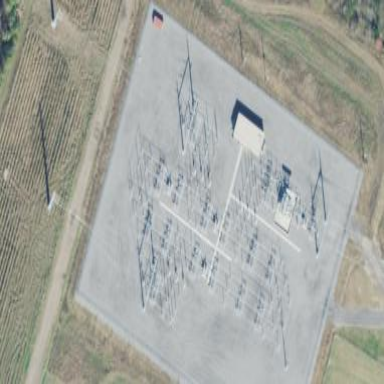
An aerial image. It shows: Power line carrying busbar.